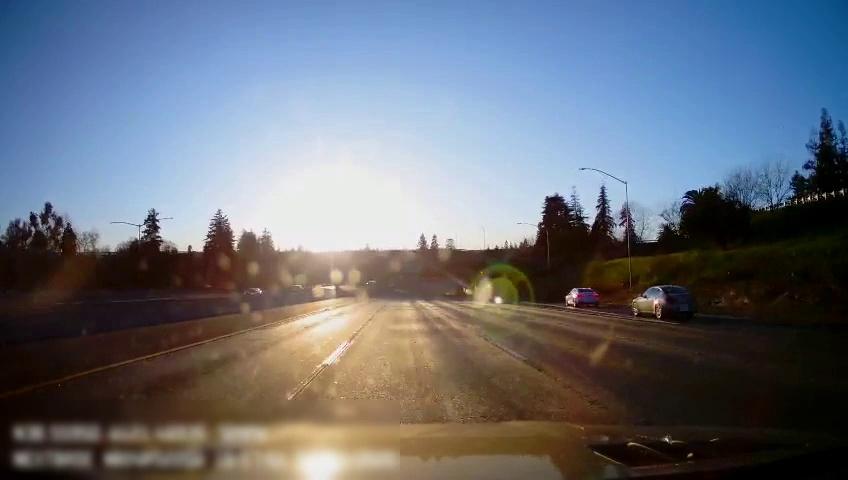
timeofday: Day
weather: Sunny
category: Drivable Space
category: Vehicles | Car
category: Vehicles | Car
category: Vehicles | Car
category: Lanes | Alternate Lane
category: Lanes | Current Lane
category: Lanes | Current Lane
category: Lanes | Alternate Lane